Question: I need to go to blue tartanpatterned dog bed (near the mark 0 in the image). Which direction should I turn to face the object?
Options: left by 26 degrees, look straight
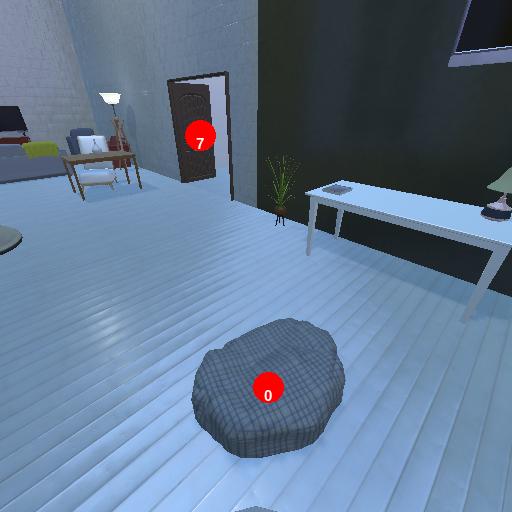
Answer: left by 26 degrees